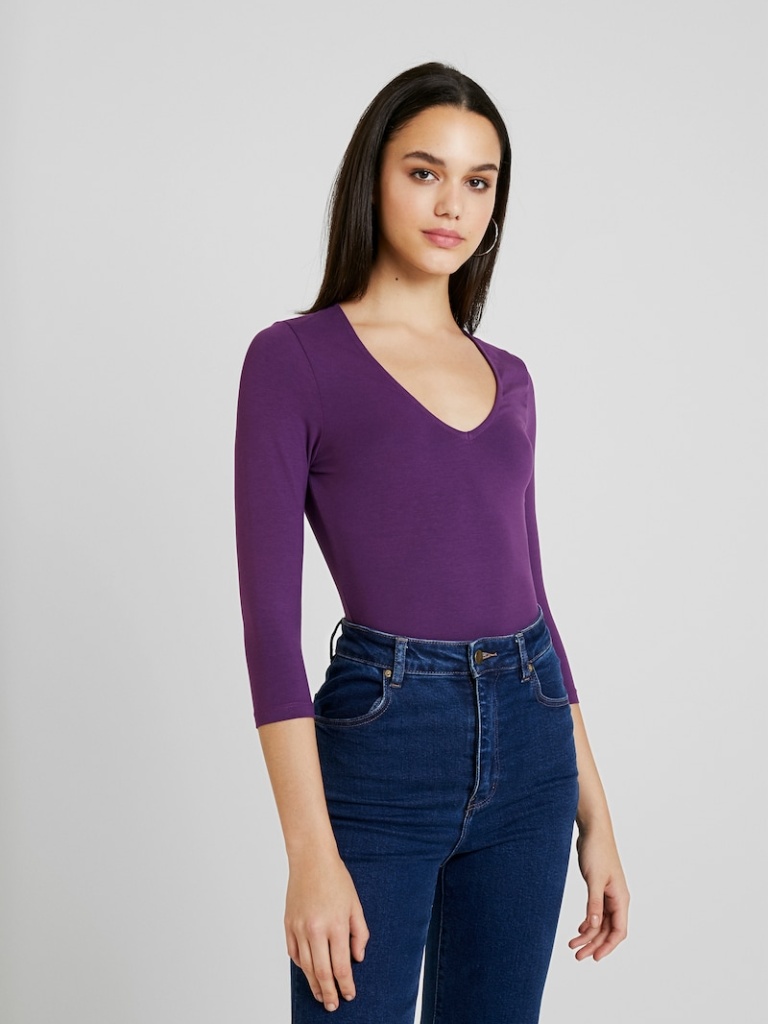
cotton tight a long-sleeved with sleeves down hip length Fully Tucked in scoop bodysuit